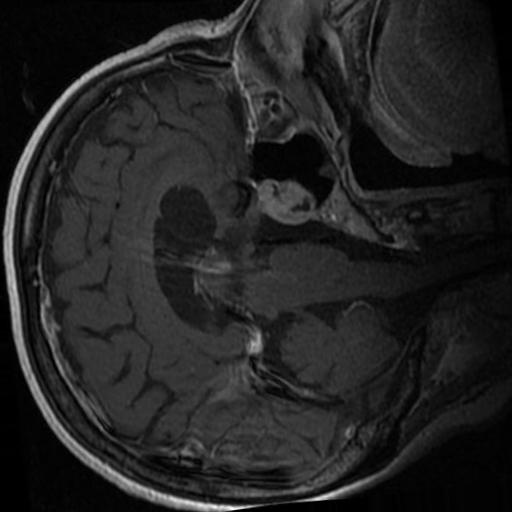
Label: brain_tumor